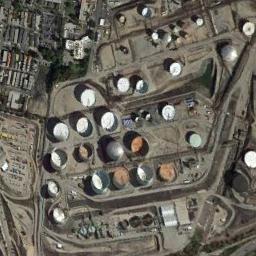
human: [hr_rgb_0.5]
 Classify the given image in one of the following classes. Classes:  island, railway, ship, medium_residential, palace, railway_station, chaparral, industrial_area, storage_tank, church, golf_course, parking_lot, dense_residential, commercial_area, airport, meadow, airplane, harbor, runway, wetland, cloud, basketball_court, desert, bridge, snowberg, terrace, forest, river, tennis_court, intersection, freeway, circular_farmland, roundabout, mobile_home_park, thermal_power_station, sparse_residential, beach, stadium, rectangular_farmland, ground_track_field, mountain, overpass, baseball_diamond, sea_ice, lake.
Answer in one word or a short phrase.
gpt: storage_tank